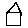
Label: house